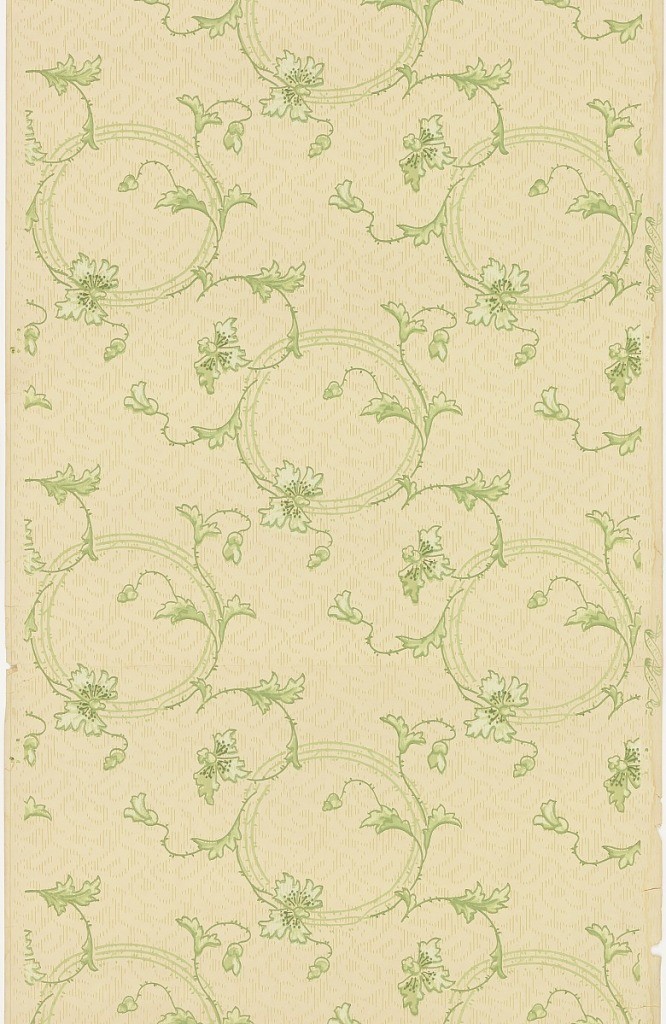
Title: Ceiling paper
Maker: Liberty Wall Paper Company, Schuylerville, New York
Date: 1905–1915
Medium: Machine-printed paper
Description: Large, interconnected wreaths of vines with foliage on bacground of short stripes forming geometric patterns. Printed in greens on cream-beige ground. Printed in selvedge: "Liberty Papers".